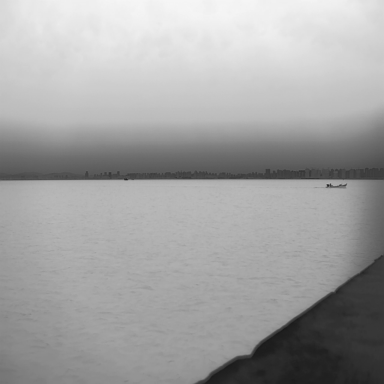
There are two bulk_carriers in the infrared image.